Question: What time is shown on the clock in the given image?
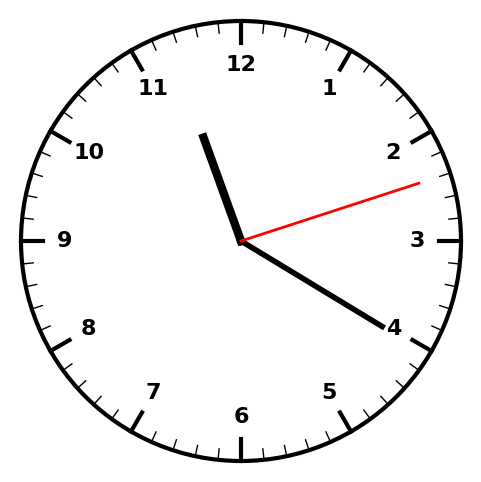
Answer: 11:20:12